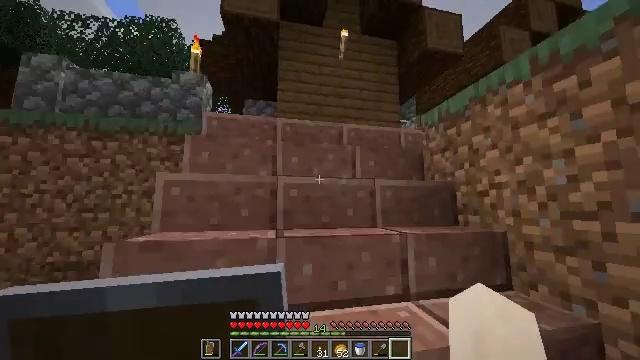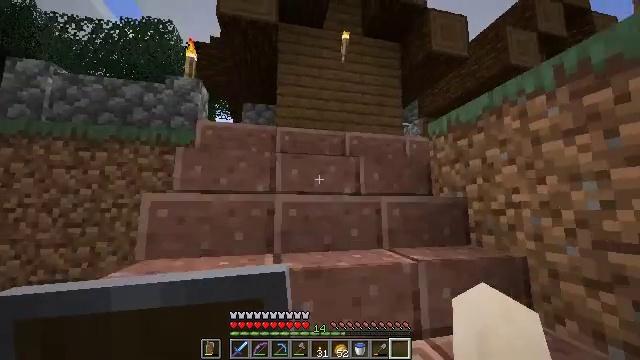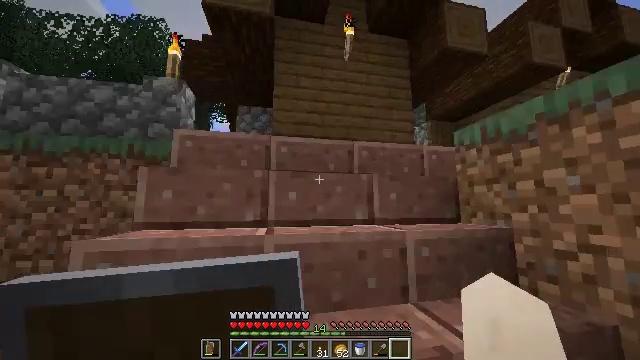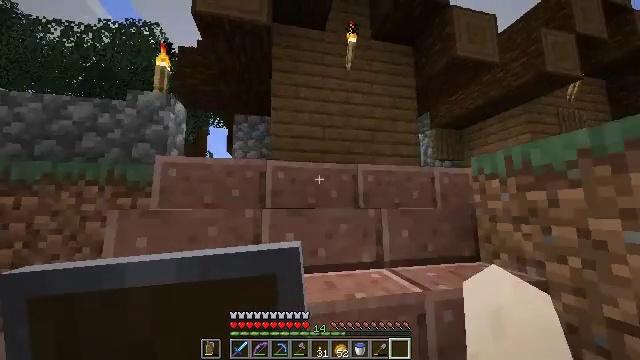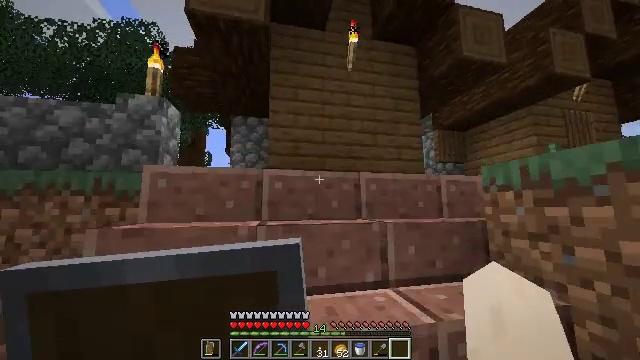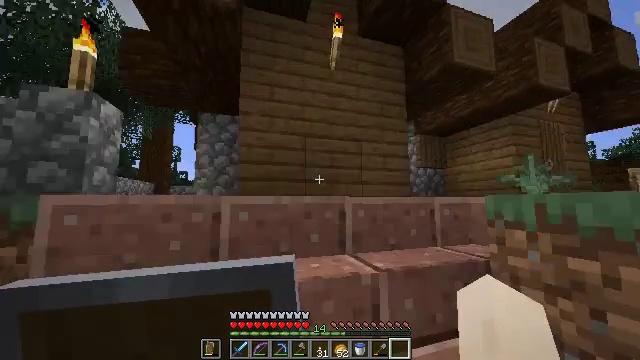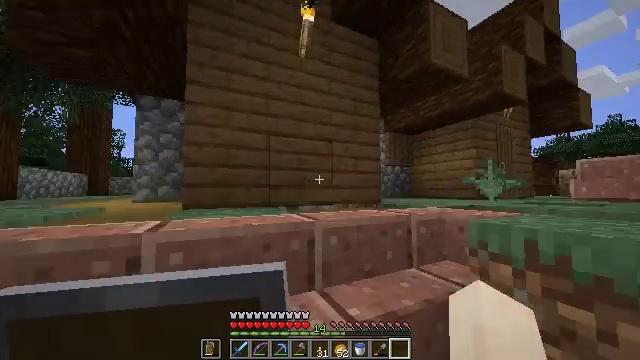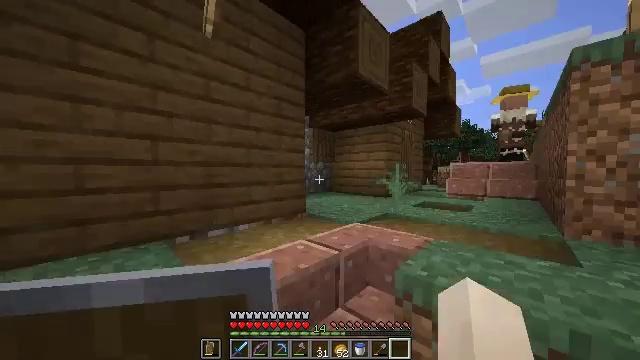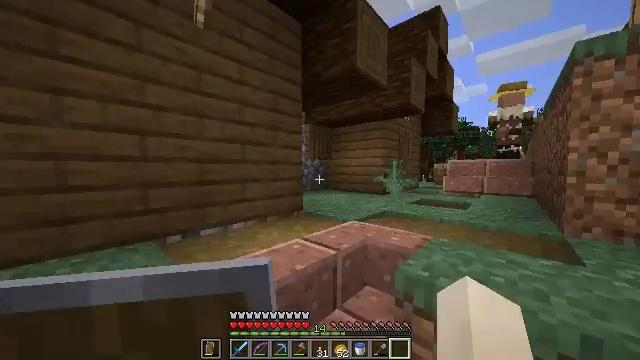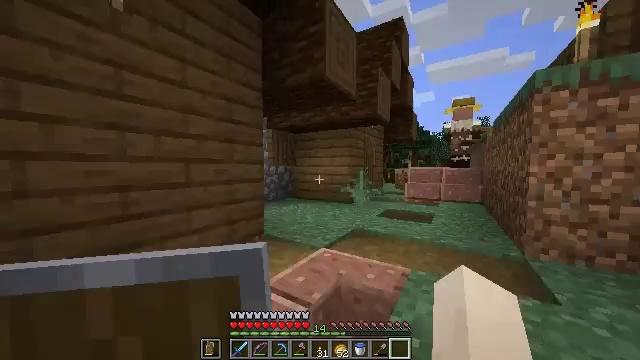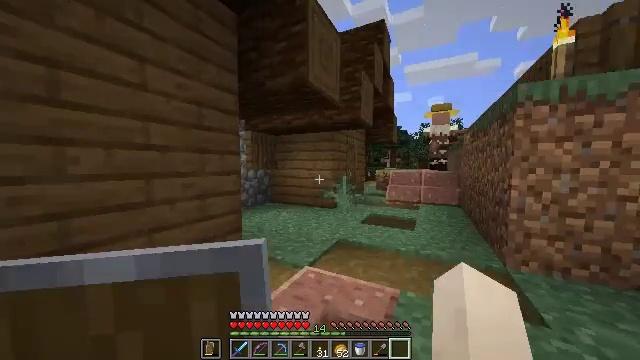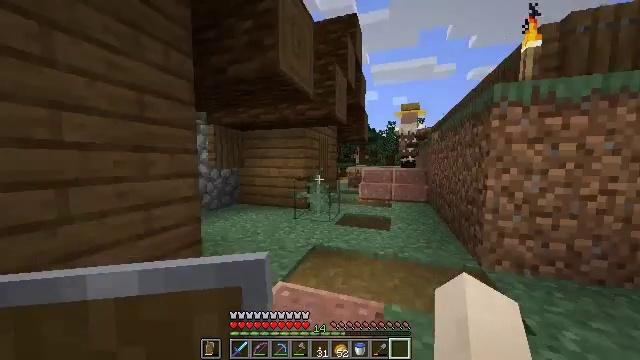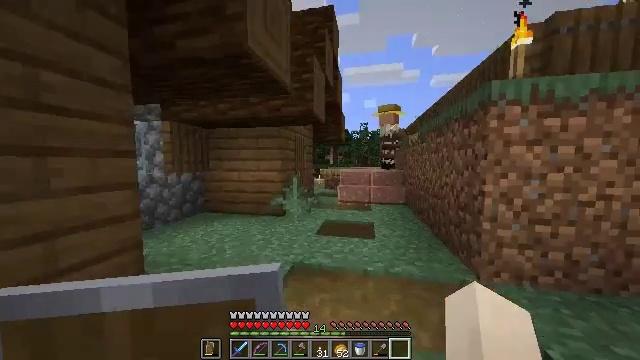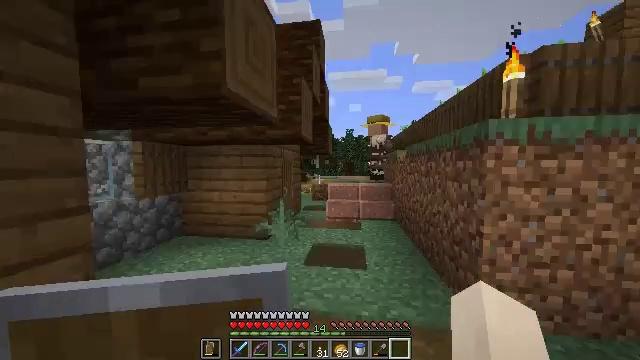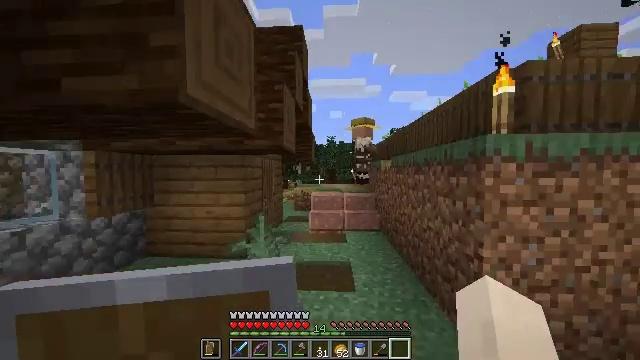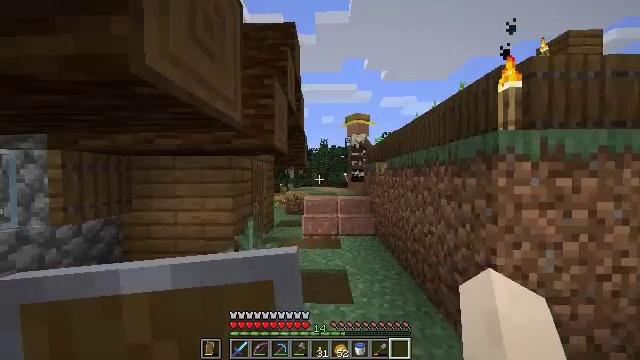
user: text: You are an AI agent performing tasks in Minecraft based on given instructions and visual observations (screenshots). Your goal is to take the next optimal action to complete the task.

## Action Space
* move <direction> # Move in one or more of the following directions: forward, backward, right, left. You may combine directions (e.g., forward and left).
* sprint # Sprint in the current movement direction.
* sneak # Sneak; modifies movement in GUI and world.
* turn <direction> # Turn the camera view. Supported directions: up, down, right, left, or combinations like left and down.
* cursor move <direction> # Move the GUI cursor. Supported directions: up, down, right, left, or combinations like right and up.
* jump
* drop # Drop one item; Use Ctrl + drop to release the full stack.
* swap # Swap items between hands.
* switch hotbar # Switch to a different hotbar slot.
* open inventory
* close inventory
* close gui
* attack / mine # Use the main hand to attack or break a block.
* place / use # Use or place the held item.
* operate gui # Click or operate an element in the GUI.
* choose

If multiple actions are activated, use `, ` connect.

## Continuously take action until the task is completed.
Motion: motion action
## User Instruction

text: Use right equipment to gather melon.
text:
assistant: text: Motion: move forward
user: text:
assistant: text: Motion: move forward
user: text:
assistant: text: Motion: move forward
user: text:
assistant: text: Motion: move forward
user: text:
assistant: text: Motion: move forward, turn right and down
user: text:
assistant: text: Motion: move forward, turn right and down
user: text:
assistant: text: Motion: move forward, turn right and down
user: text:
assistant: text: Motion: move forward
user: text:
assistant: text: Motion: move forward, turn right
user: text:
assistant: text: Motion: move forward, turn right
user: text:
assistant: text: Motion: move forward, sprint, turn right
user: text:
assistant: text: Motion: move forward, sprint, turn right
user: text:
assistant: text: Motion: move forward, sprint, turn right
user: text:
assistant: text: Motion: move forward, turn right and up
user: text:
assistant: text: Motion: move forward, turn right
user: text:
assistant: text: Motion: move forward
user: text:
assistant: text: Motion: move forward, turn right and up
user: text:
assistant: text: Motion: move forward, turn right and up
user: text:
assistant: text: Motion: move forward, turn right
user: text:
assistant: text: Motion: move forward, turn up
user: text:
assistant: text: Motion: move forward, turn up
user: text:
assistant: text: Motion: move forward
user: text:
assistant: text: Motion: move forward, turn up
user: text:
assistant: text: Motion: move forward
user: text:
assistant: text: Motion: move forward
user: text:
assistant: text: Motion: move forward, turn left and down
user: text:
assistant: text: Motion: move forward, turn left and down
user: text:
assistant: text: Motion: move forward, turn down
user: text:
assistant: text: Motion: move forward
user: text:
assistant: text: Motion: move forward